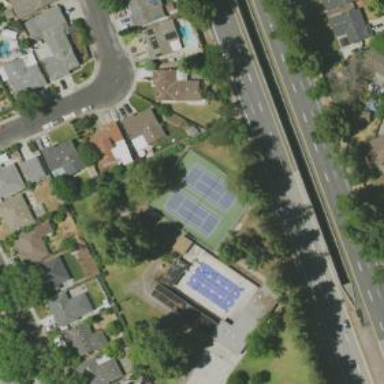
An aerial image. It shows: Paved tennis court on the pitch.